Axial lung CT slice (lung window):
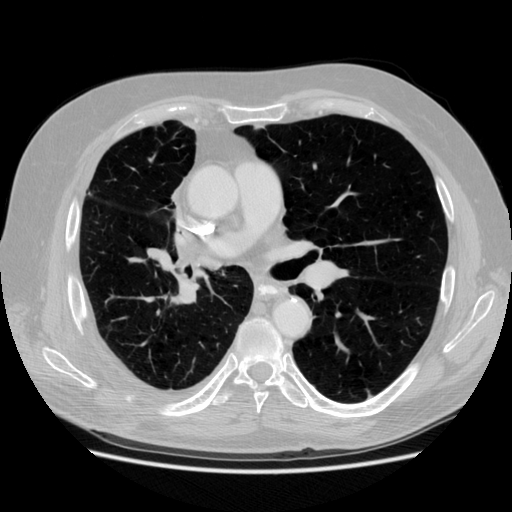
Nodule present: no